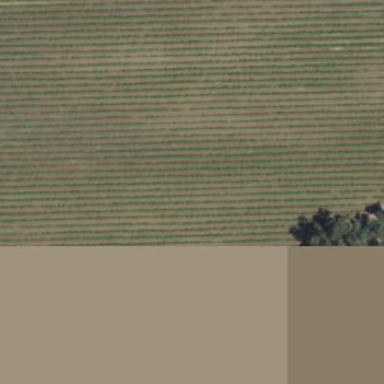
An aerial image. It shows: Beautiful vineyard in the countryside.